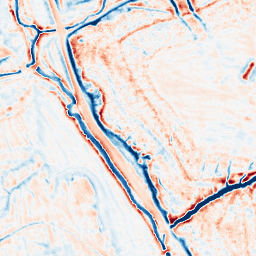
Category: edge_preserving
Decomposition family: bilateral
Decomposition parameters: d: 15
sigma_color: 75
sigma_space: 50
Upsampling method: sinc_hamming
Upsampling parameters: scale: 8
kernel_size: 16
Upsampling scale: 8